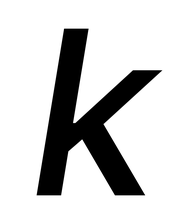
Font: Inter-Italic_Medium_Italic